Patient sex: F
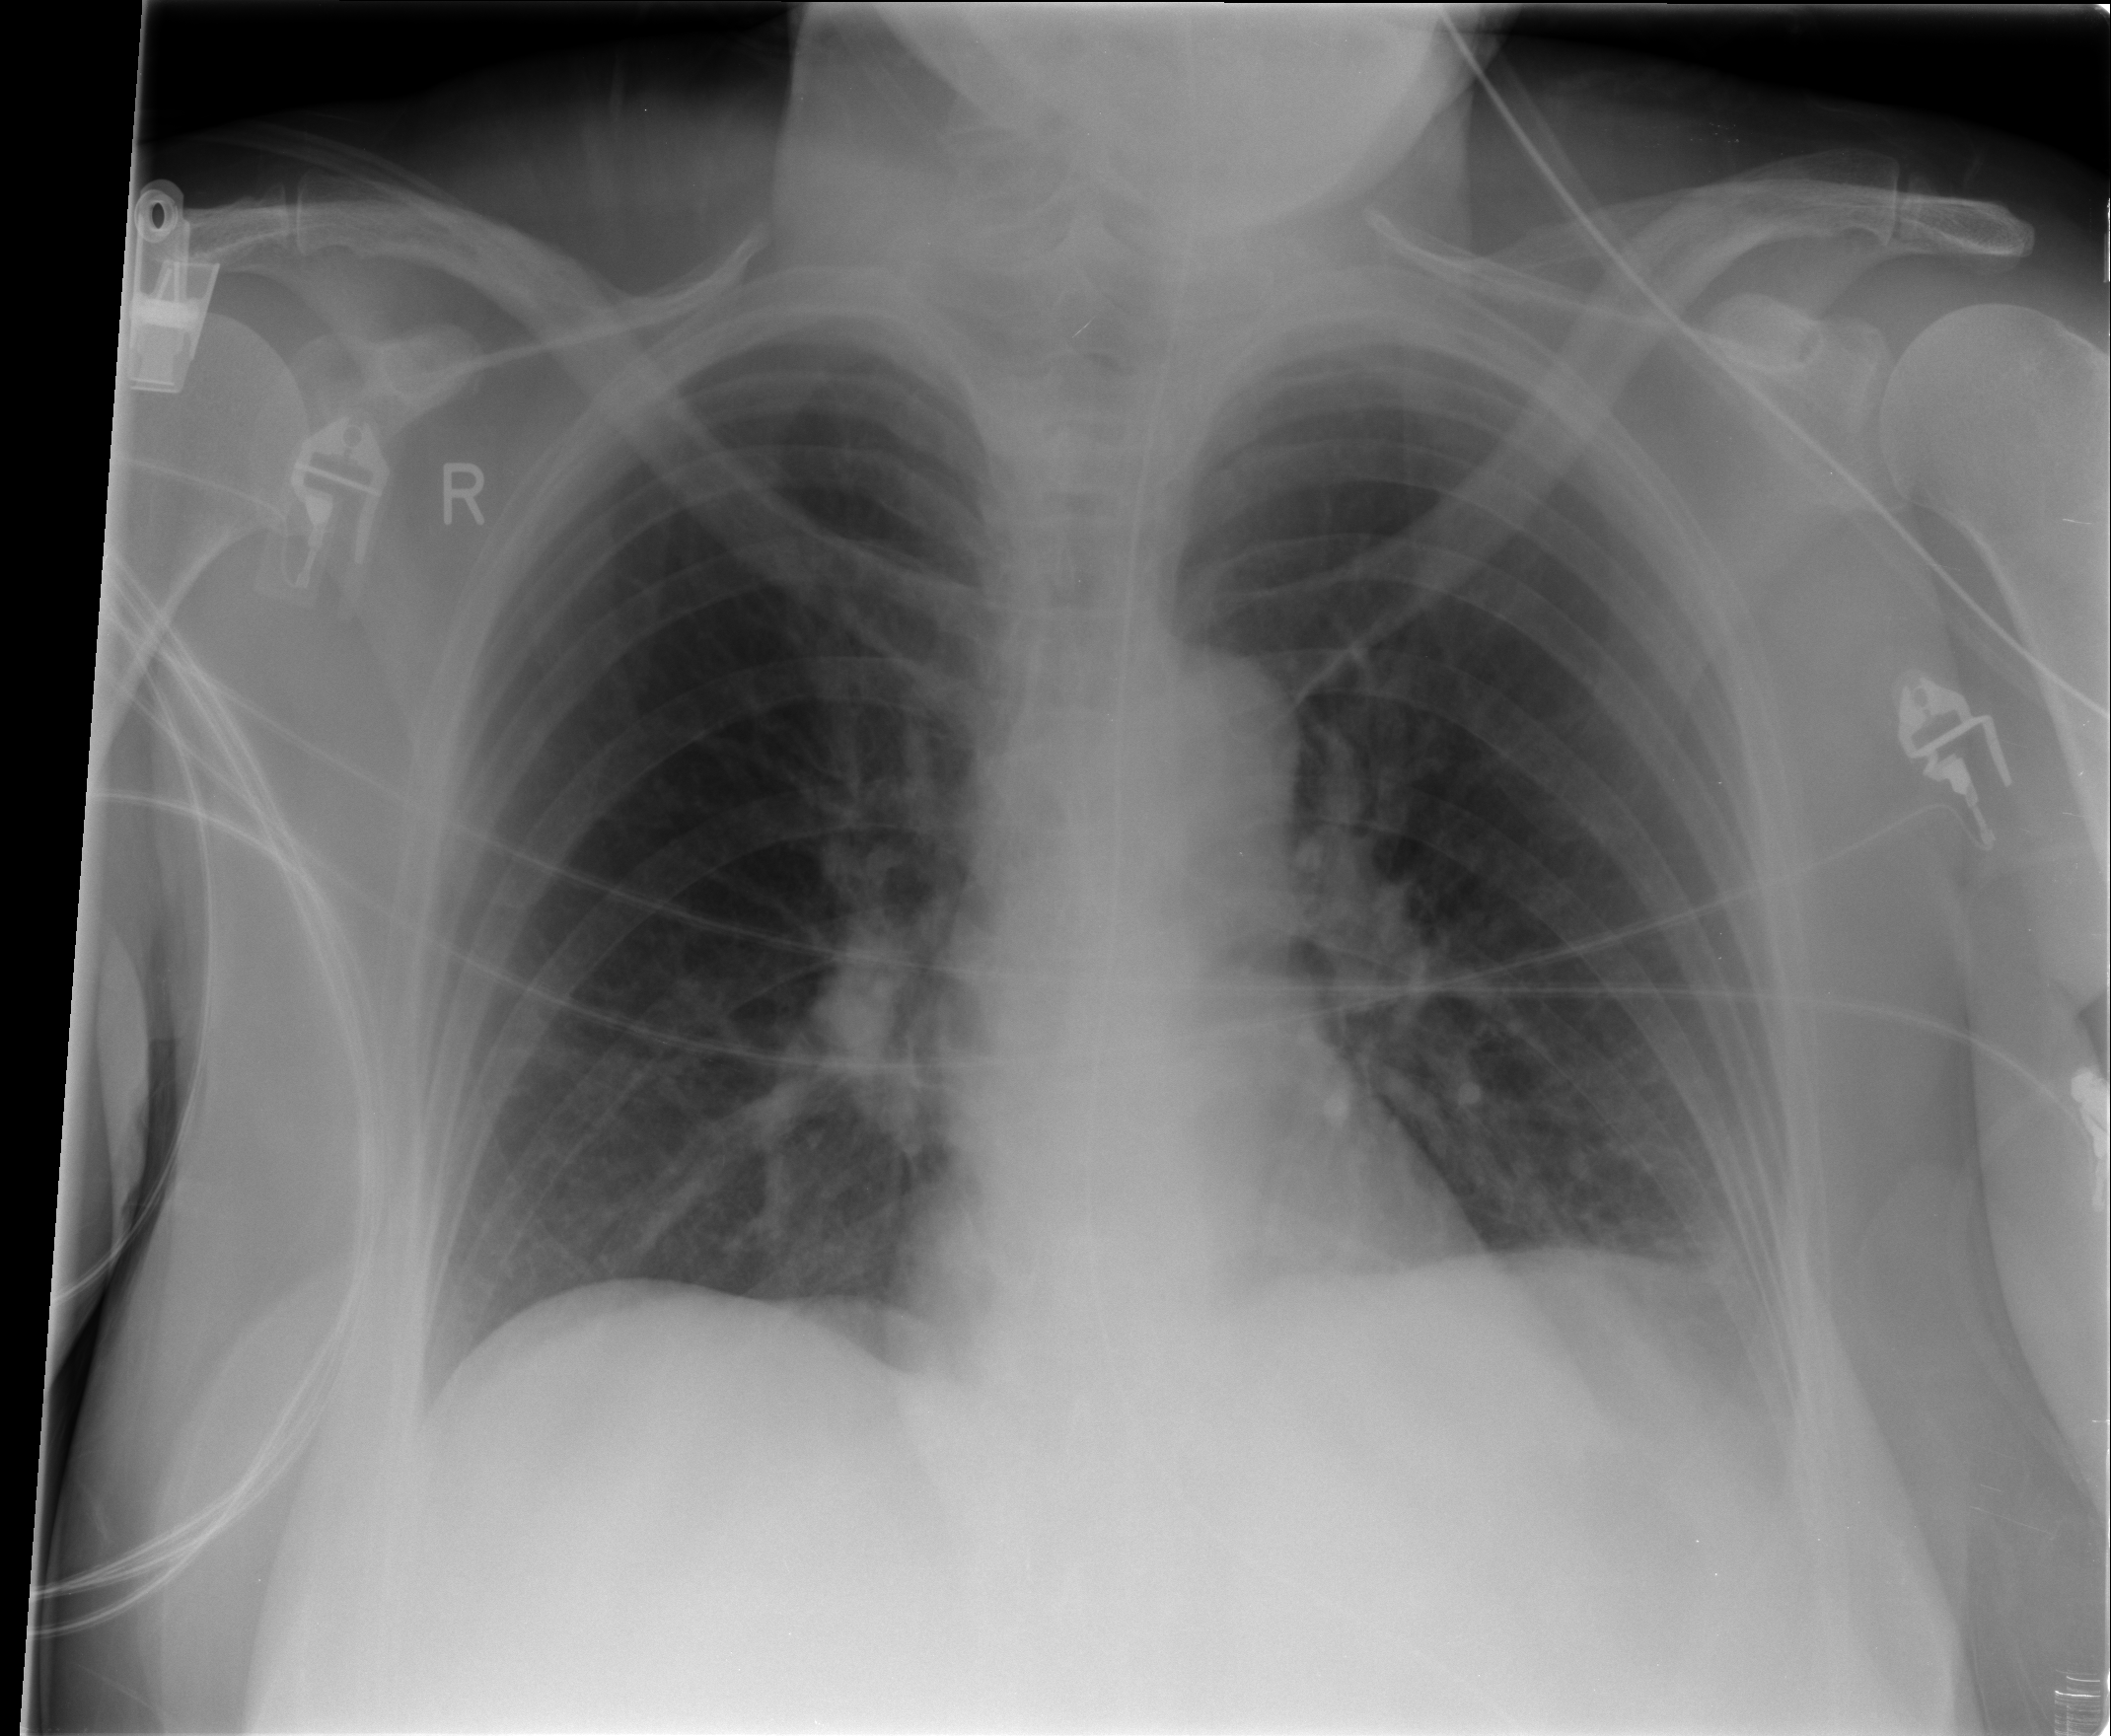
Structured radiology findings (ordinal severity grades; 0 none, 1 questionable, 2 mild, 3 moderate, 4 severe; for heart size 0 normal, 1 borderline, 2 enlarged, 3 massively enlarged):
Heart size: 0
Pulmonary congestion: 0
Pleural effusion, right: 0
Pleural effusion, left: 1
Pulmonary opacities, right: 0
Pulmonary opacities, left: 0
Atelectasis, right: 0
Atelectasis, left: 2